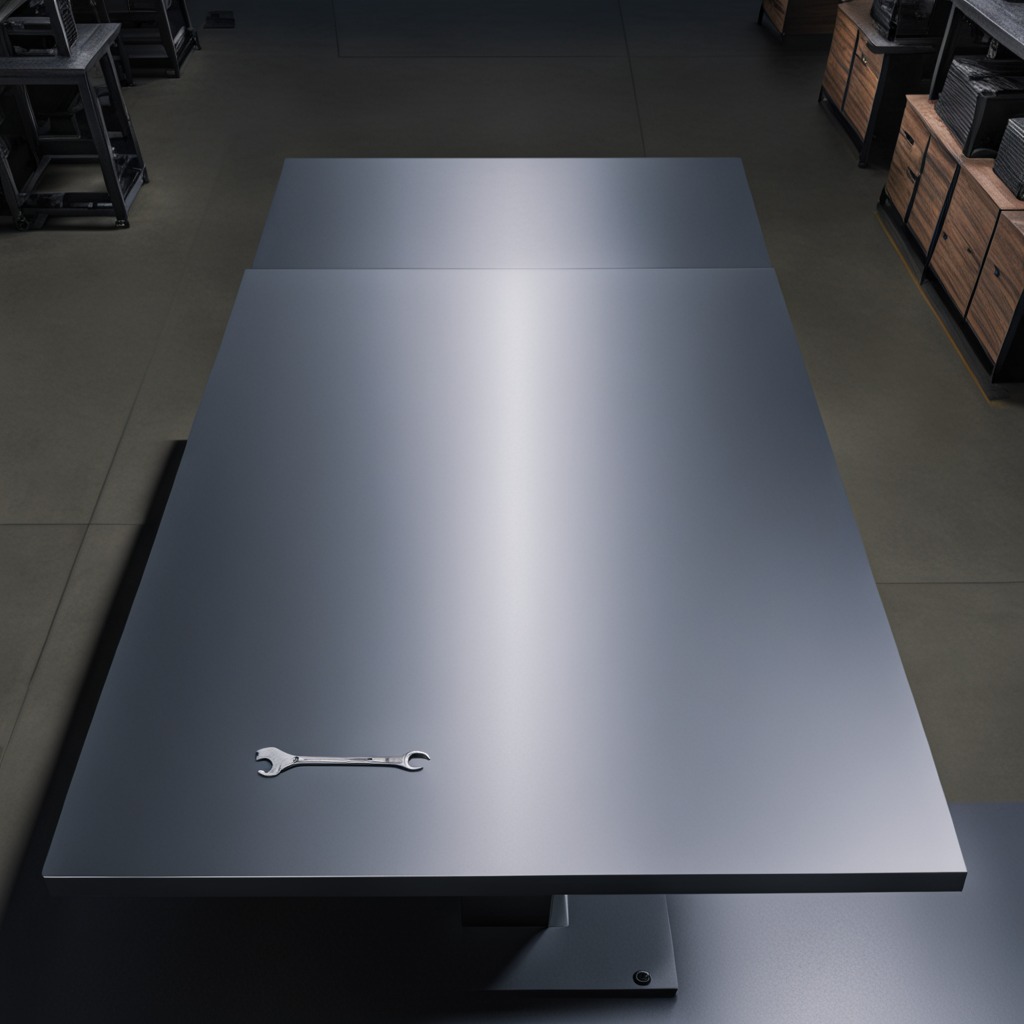
An wrench is lying on the tabletop.